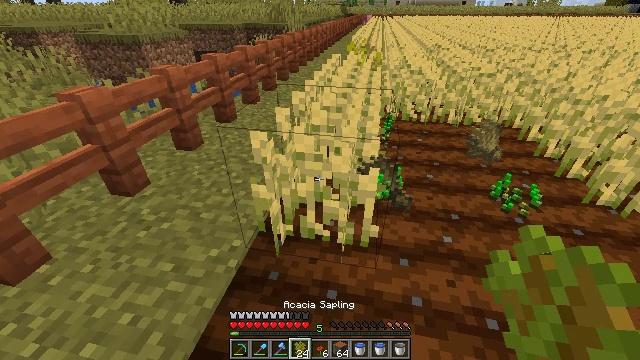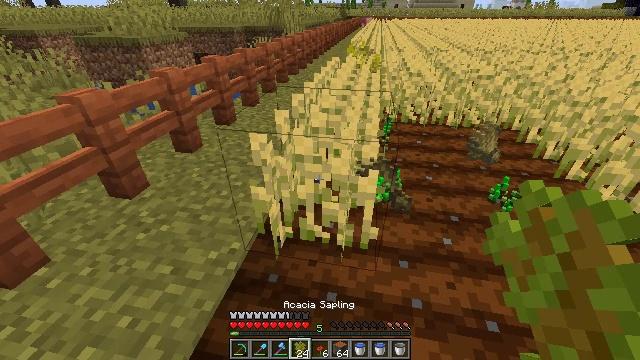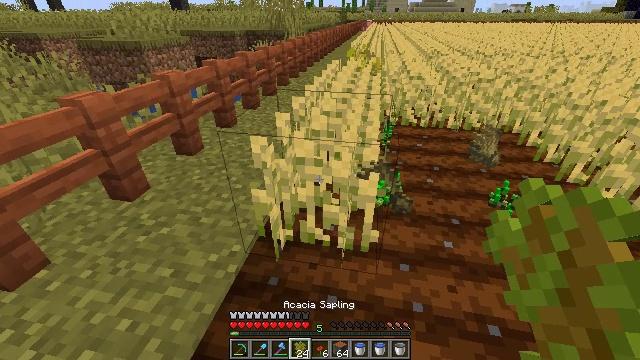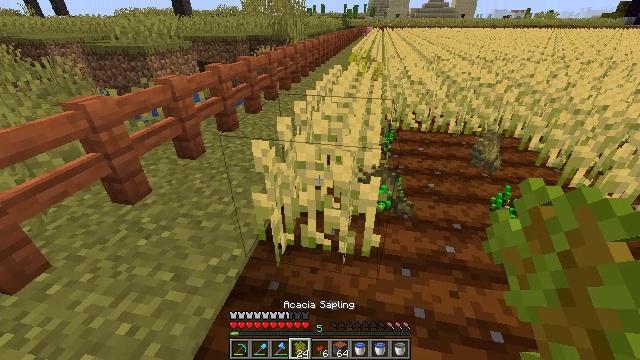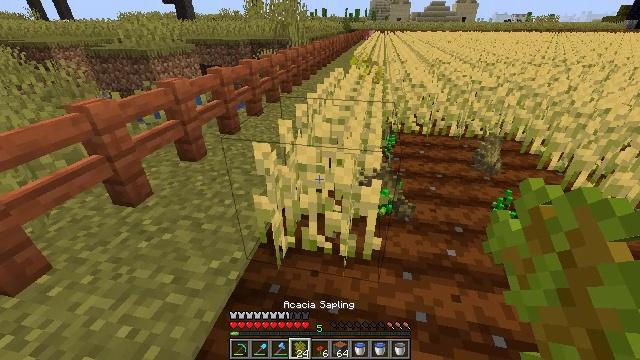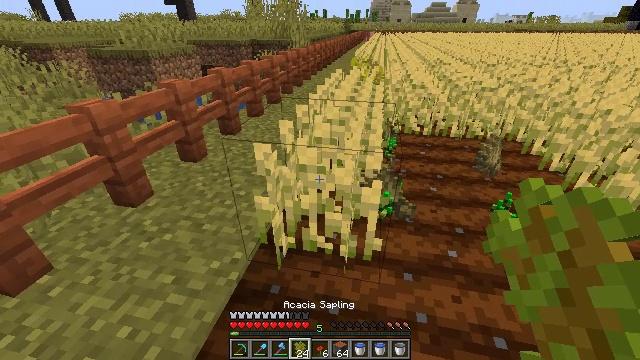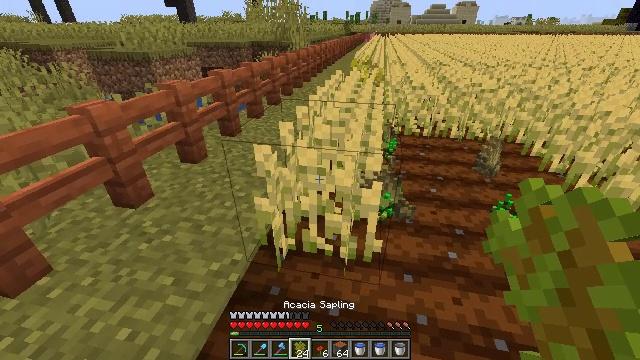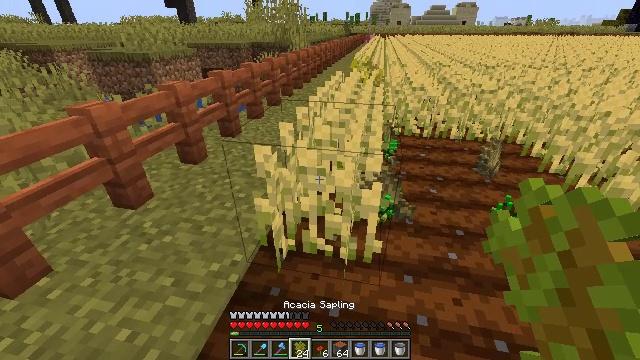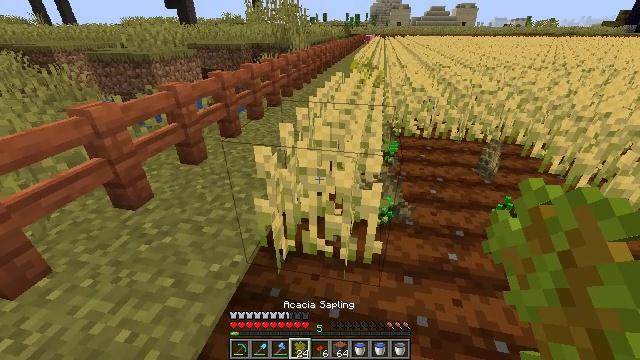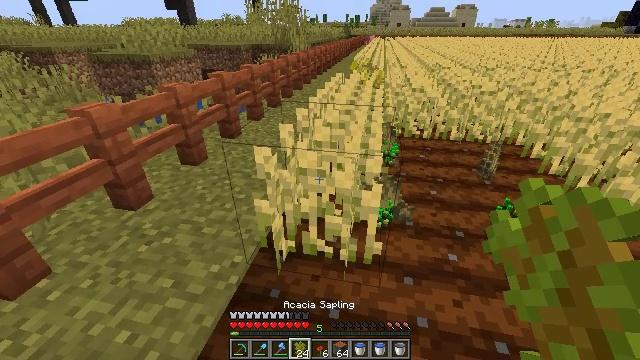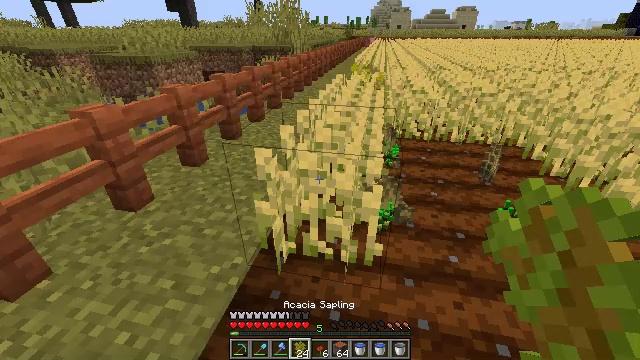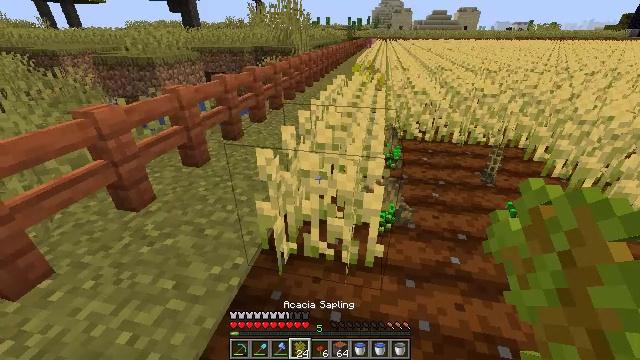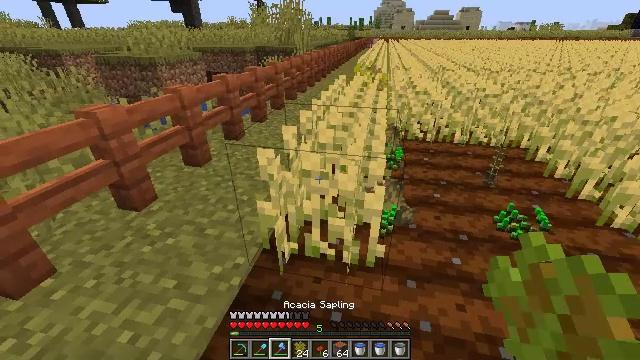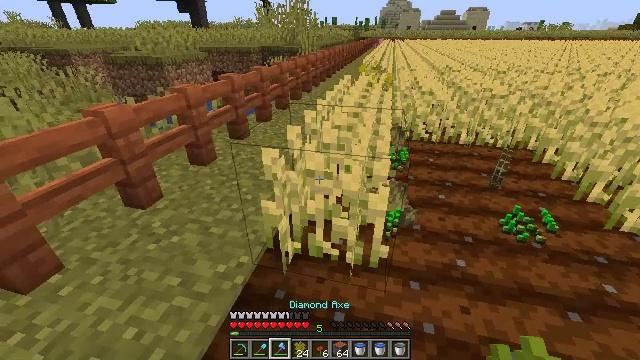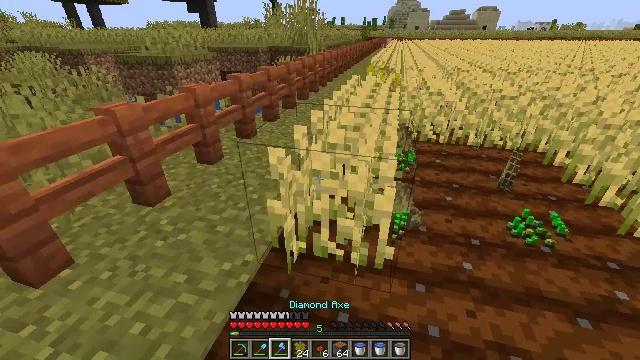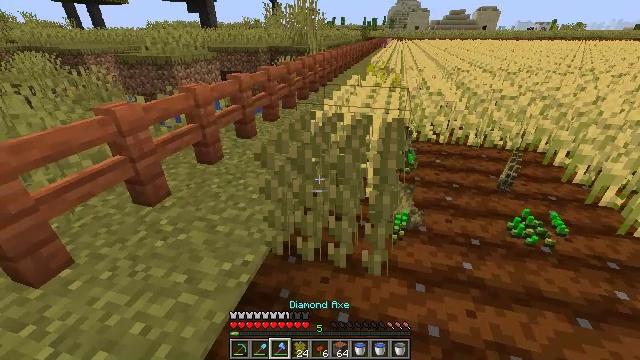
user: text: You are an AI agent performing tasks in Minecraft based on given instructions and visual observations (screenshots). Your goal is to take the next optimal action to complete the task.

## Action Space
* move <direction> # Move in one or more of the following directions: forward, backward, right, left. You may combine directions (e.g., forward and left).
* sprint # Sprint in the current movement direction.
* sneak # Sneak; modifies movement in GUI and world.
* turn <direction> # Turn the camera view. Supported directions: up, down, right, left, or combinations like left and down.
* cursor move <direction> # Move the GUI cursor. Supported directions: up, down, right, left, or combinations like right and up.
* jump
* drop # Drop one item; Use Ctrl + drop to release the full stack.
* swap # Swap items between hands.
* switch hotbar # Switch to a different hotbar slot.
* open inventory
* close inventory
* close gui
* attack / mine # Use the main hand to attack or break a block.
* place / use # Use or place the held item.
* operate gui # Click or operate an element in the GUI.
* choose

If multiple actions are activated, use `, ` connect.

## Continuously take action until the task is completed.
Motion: motion action
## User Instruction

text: Break the mature wheat plants.
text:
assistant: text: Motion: no_op
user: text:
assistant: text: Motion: no_op
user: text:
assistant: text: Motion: no_op
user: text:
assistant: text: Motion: no_op
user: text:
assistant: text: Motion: no_op
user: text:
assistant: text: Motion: no_op
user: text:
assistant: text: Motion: no_op
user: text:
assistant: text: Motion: no_op
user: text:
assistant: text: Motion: no_op
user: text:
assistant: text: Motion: no_op
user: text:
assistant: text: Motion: no_op
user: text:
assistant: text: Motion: switch to hotbar 3
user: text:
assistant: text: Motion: turn left, switch to hotbar 3
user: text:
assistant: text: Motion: turn left, switch to hotbar 3
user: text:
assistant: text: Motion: attack / mine
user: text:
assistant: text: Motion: attack / mine
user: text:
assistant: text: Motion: move forward, turn right and up, attack / mine
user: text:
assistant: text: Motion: move forward, turn right and up, attack / mine
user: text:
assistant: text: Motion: move forward, attack / mine
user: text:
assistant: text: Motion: move forward, attack / mine
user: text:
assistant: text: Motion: move forward and move left, attack / mine
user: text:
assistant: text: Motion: move forward and move left, turn right and down, attack / mine
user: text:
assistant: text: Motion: move forward and move left, turn right, attack / mine
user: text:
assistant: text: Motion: move forward and move left, turn right, attack / mine
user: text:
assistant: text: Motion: move forward and move left, turn right, attack / mine
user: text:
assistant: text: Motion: move forward and move left, attack / mine
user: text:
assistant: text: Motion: move forward and move left, attack / mine
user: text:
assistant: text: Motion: move left, turn right, attack / mine
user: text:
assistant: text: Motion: turn right, attack / mine
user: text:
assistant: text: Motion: turn right and up, attack / mine